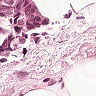
Metastatic tissue present: yes